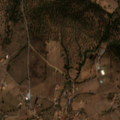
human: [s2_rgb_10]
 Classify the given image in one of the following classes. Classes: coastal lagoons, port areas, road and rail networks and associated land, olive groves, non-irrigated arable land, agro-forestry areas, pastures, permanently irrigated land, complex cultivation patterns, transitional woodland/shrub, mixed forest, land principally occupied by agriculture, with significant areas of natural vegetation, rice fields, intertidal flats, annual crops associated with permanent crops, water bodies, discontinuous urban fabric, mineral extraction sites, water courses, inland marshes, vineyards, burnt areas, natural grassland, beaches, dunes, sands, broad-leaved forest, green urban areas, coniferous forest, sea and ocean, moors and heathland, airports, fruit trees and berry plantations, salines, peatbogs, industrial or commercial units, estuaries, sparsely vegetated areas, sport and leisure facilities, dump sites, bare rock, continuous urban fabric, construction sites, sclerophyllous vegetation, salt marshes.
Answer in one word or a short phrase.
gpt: discontinuous urban fabric, olive groves, complex cultivation patterns, agro-forestry areas